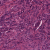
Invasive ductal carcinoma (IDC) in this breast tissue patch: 1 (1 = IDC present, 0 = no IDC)